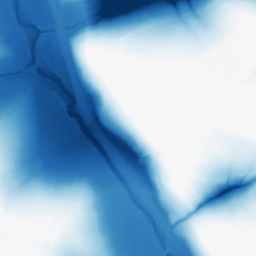
Category: morphological
Decomposition family: morphological
Decomposition parameters: operation: closing
size: 100
Upsampling method: bicubic
Upsampling parameters: scale: 2
Upsampling scale: 2